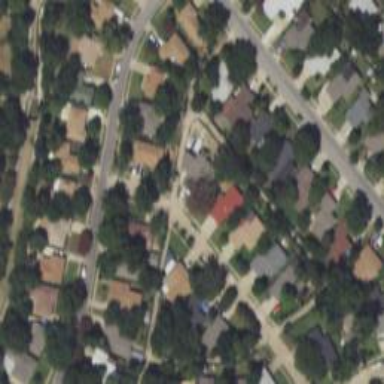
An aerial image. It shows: Residential road.